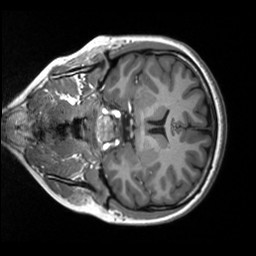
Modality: T1w
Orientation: coronal
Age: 24
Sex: female
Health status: healthy
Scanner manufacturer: siemens
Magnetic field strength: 3 T
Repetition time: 2.53 s
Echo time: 0.00219 s